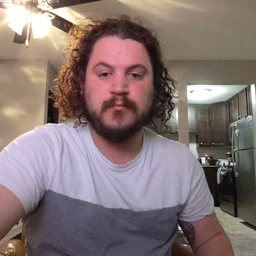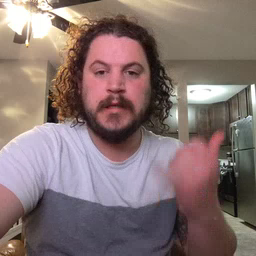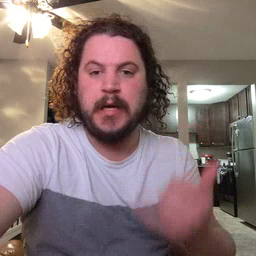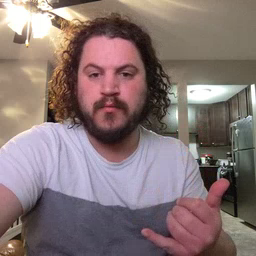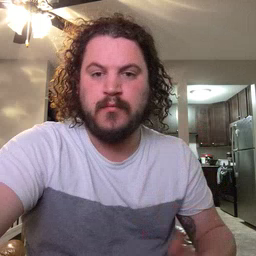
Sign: now